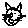
Label: cat